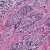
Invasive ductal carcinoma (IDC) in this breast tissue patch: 1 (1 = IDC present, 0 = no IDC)